Interaction volume radius: 5 \u00c5
Interaction volume height: 15 \u00c5
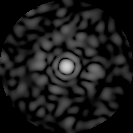
Disorder parameter: 0.89